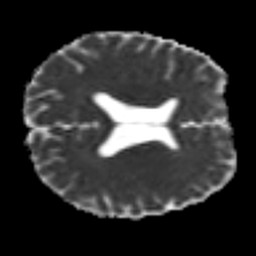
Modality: MD
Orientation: axial
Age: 36
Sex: male
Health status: ill
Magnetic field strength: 3 T
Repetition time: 9 s
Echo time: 0.093 s